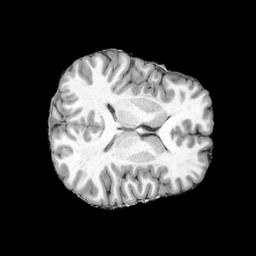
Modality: UNIT1
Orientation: axial